Interaction volume radius: 10 \u00c5
Interaction volume height: 10 \u00c5
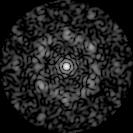
Disorder parameter: 0.6594